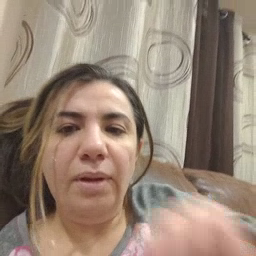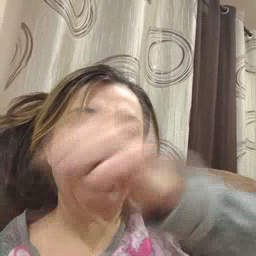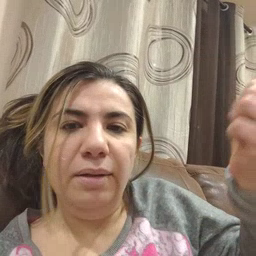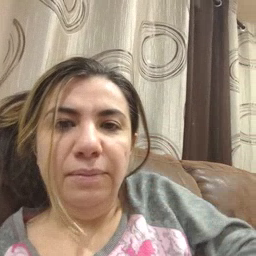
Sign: another